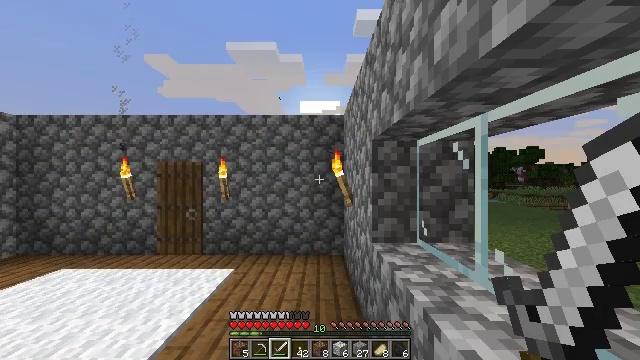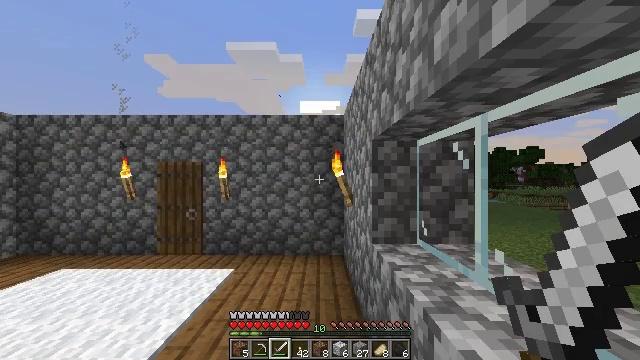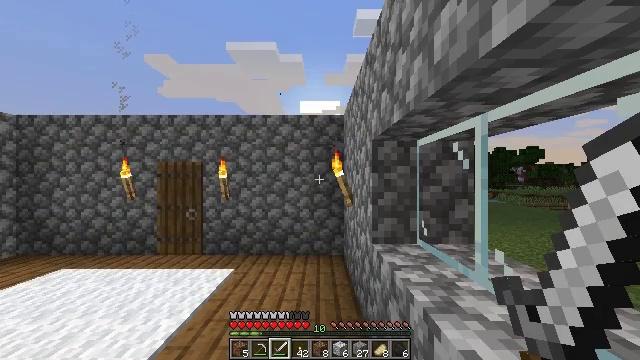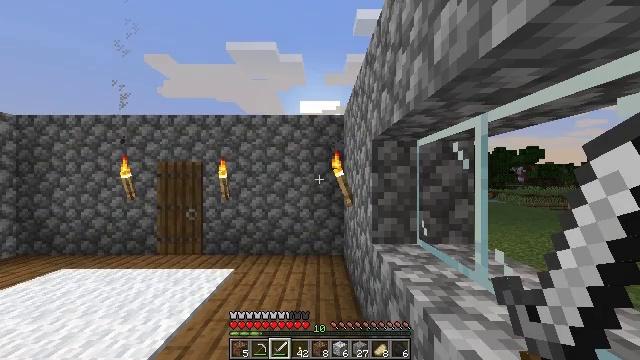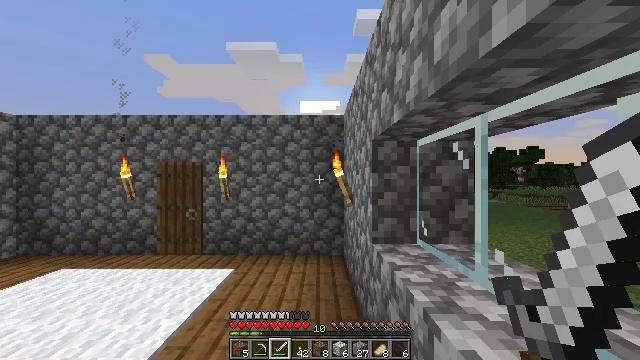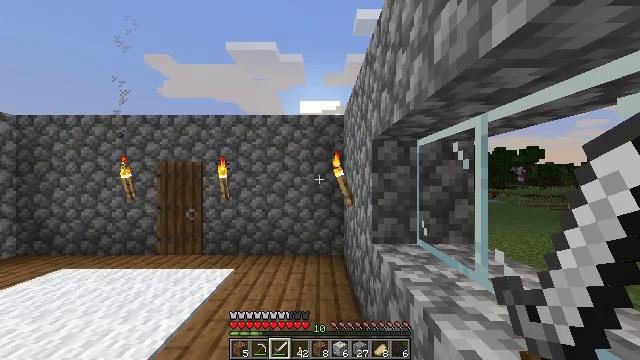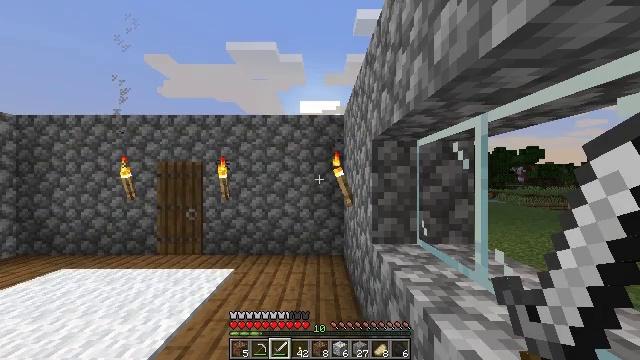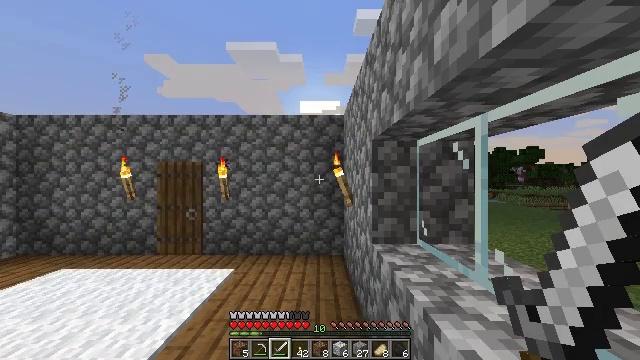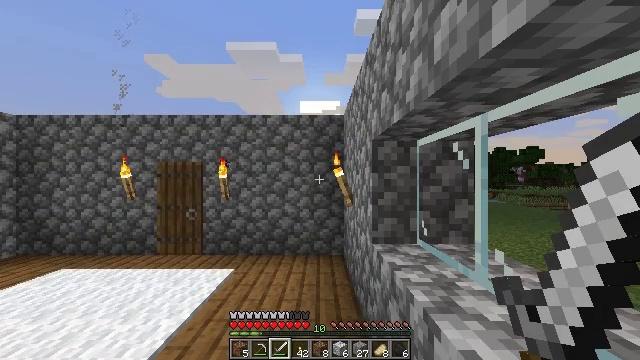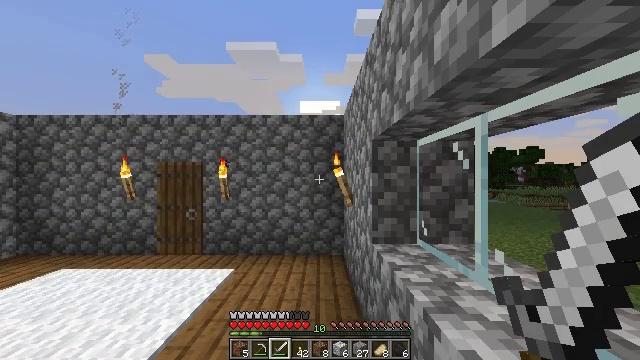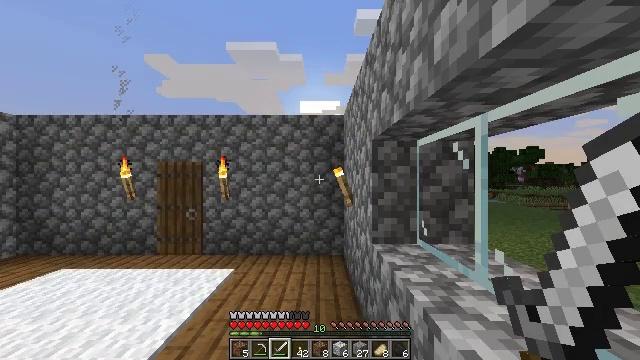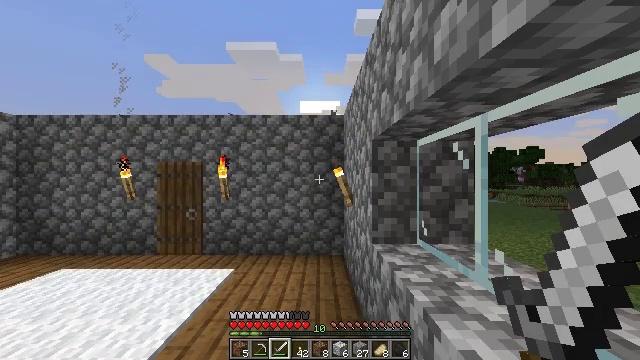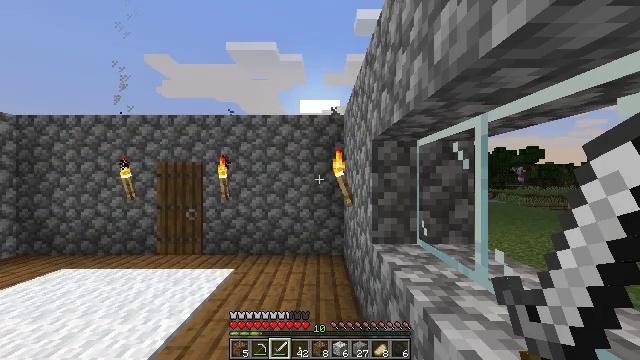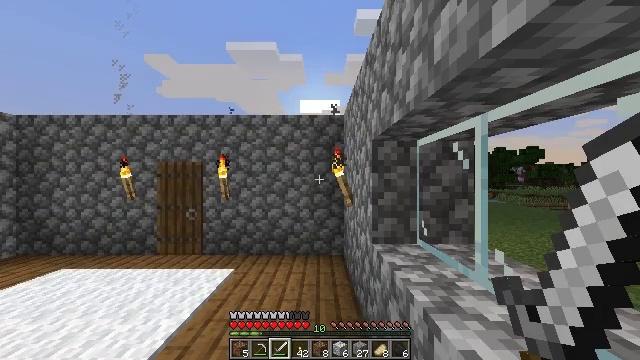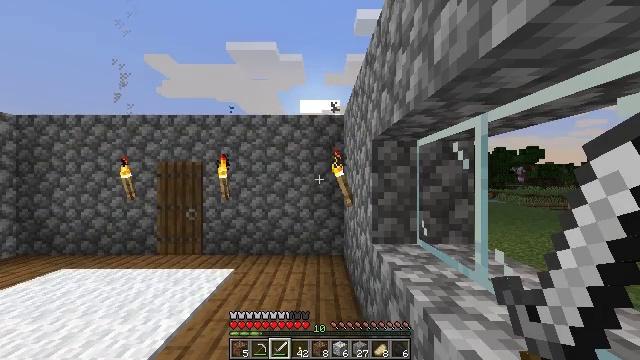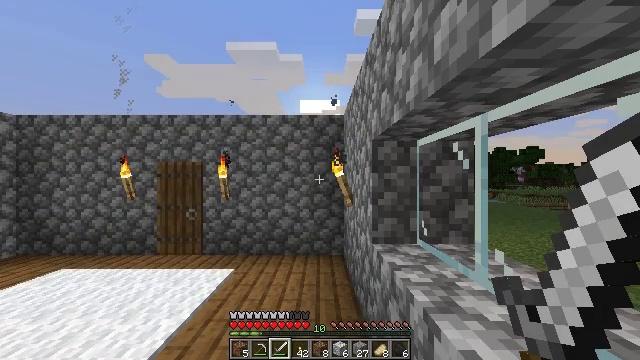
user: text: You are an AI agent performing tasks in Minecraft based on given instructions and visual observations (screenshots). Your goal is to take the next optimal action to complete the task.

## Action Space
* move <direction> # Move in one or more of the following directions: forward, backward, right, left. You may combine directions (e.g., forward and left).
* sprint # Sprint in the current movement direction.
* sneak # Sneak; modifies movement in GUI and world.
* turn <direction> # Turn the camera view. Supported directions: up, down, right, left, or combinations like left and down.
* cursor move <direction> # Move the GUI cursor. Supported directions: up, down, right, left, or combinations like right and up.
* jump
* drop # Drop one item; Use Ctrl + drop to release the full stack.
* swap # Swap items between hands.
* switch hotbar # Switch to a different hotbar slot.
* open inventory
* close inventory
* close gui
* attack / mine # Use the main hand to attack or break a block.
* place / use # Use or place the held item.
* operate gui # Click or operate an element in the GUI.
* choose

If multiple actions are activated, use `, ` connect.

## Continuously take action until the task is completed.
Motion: motion action
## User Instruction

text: Use the crafting table to make a clock.
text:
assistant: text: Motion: no_op
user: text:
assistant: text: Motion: no_op
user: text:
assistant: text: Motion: no_op
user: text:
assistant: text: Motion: no_op
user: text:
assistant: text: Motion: no_op
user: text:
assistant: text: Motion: no_op
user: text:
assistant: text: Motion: no_op
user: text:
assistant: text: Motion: no_op
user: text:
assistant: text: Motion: no_op
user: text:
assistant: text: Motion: no_op
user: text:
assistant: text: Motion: no_op
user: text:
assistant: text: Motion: no_op
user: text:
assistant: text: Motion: no_op
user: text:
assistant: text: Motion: no_op
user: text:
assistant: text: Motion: no_op
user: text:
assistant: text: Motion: no_op
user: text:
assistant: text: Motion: no_op
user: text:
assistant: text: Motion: turn left and up
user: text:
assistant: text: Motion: turn left and up
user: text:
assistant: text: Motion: turn left and up
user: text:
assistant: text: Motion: no_op
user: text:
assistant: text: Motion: turn left
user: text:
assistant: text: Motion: turn left and down
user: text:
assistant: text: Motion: turn left and down
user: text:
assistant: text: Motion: turn left and down
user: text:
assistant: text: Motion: turn left
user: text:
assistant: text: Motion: no_op
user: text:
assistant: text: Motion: no_op
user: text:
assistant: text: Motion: no_op
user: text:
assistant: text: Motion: no_op